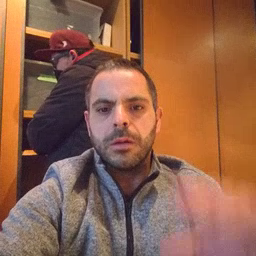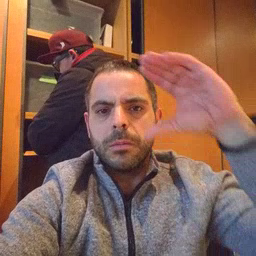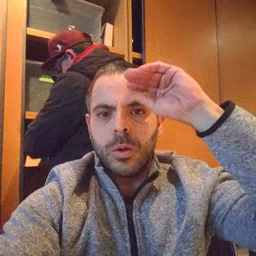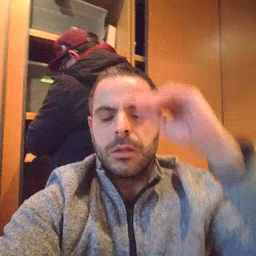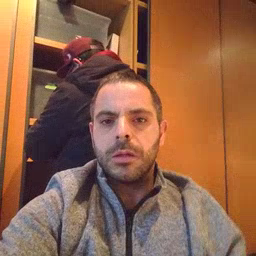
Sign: boy